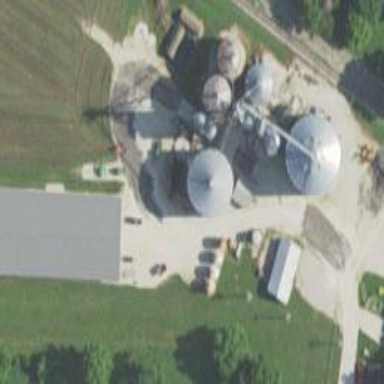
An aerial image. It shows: Silo.